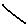
Label: line